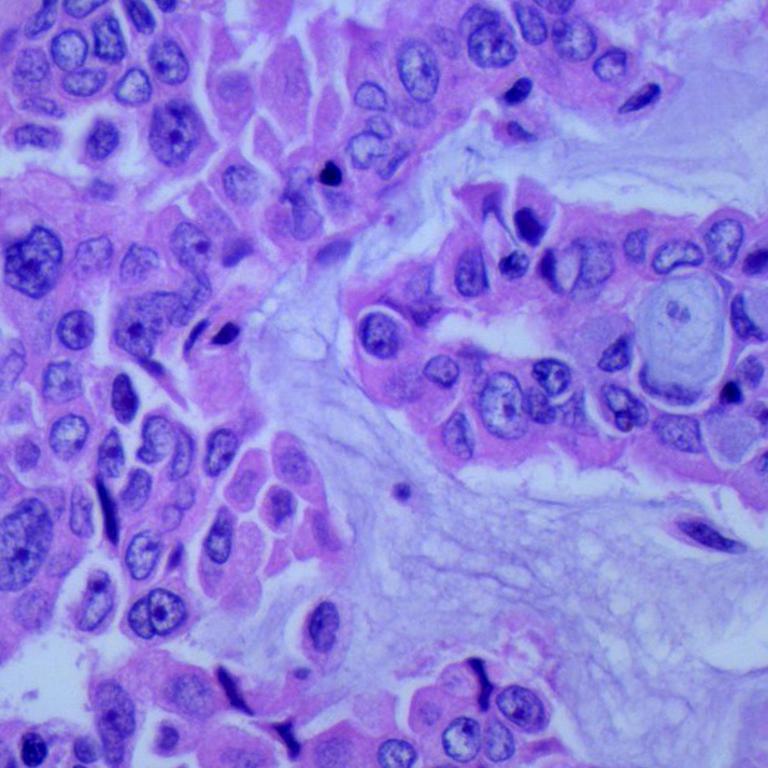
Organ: lung
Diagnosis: adenocarcinomas